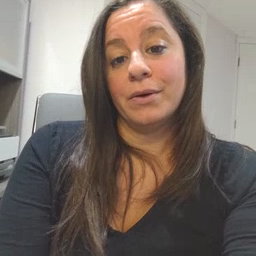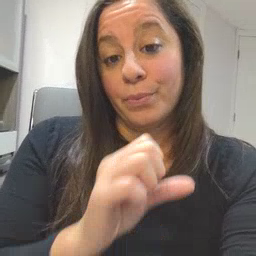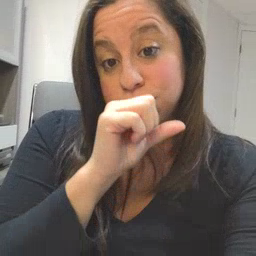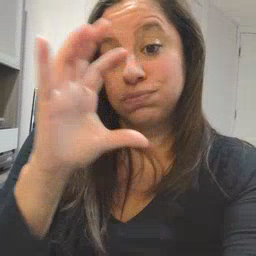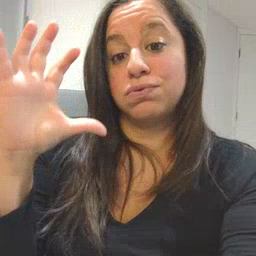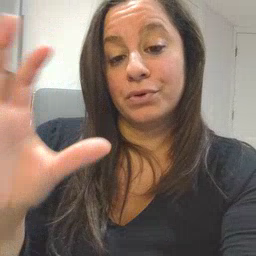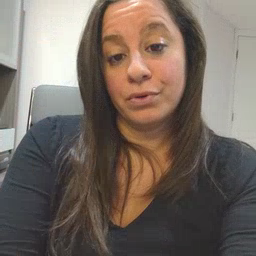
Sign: balloon